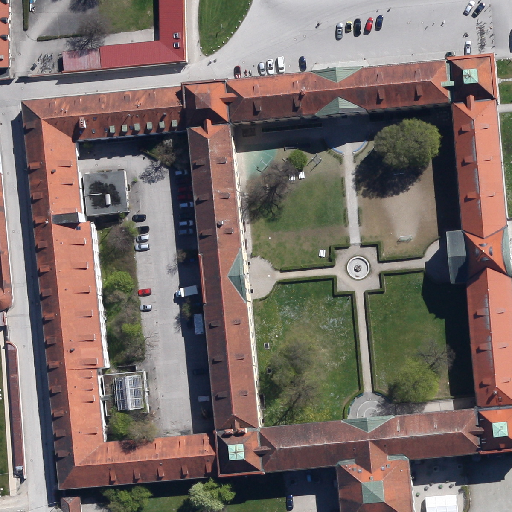
Referring expression: car